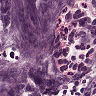
Metastatic tissue present: no